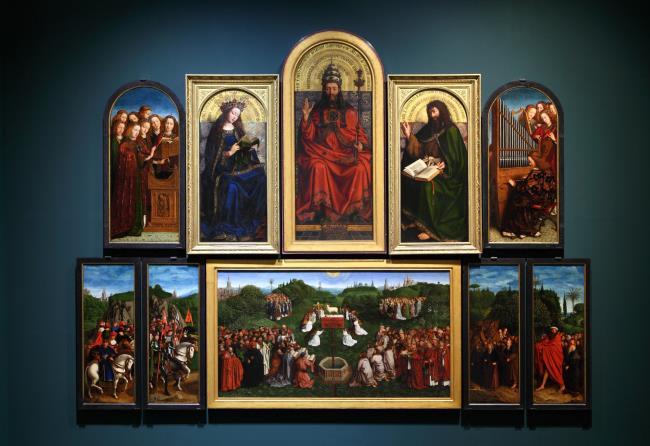
Title: The adoration of the Lamb, God the Father, Mary, Saint John the Baptist and musical angels (after The Ghent Altarpiece)
Artist: Michiel Coxie (I)
Earliest date: 1557
Latest date: 1558
Genre: polyptych
Iconography: cattle
Keywords: New Testament and Apocrypha, Christ, Mary, angel, god (male), evangelist, making music, lamb, saint, fountain, altar, crown, staff, gold, tekst, Bible, singing, knight, horse, pilgrim, pilgrim's staff, hermit, cross, apostle, clergy (person), background view of cityscape, pope, kneeling, dove / pigeon